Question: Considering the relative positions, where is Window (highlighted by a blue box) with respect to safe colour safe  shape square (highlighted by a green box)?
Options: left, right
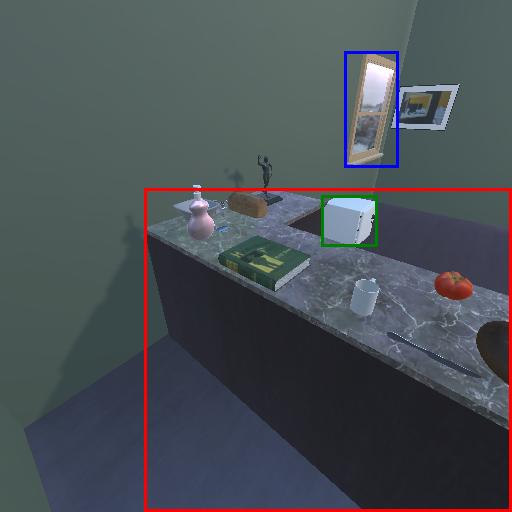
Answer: left